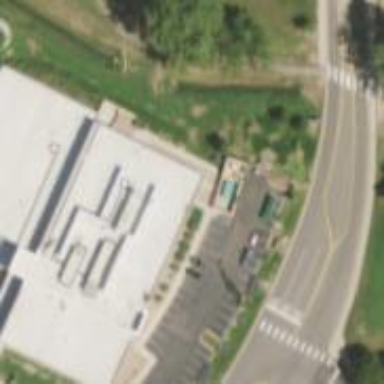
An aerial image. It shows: Healthcare clinic.